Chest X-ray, PA view. Patient: 46 years old, sex F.
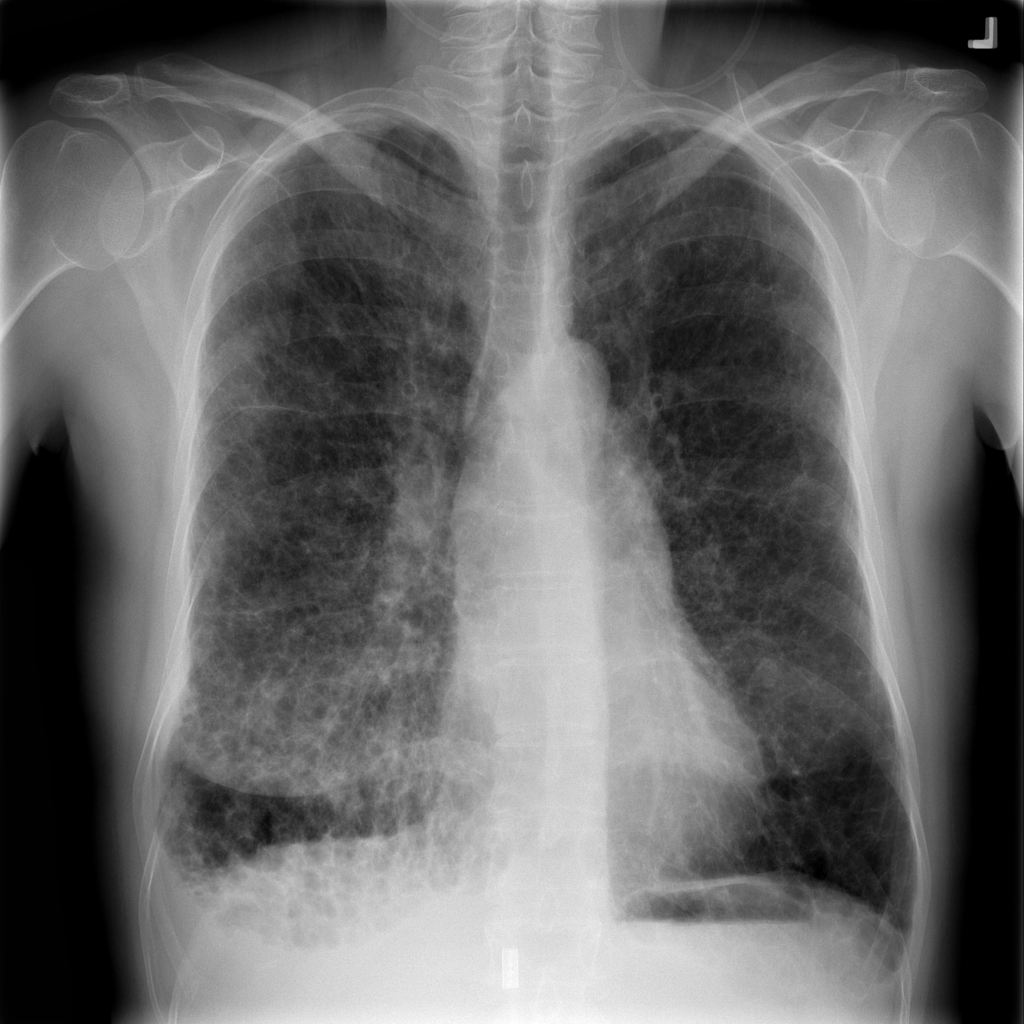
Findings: Nodule, Pleural_Thickening